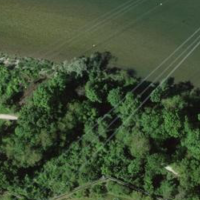
EUNIS habitat code: 41
Species observed at this site:
Allium ursinum